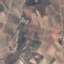
Land use / land cover class: PermanentCrop